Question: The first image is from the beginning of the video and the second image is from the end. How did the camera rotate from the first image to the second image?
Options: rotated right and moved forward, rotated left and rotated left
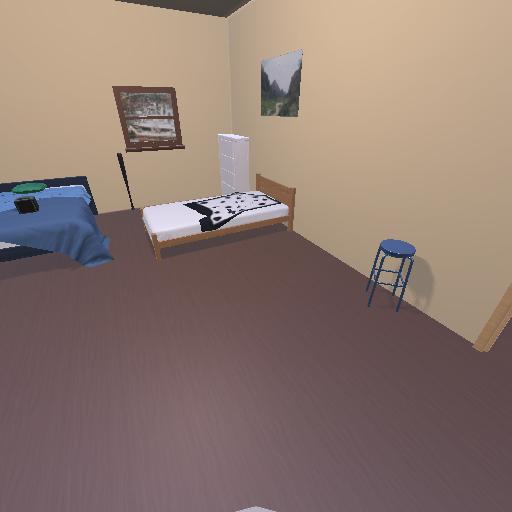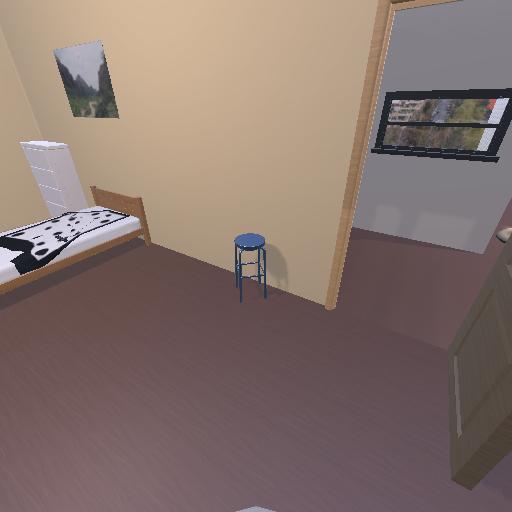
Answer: rotated right and moved forward